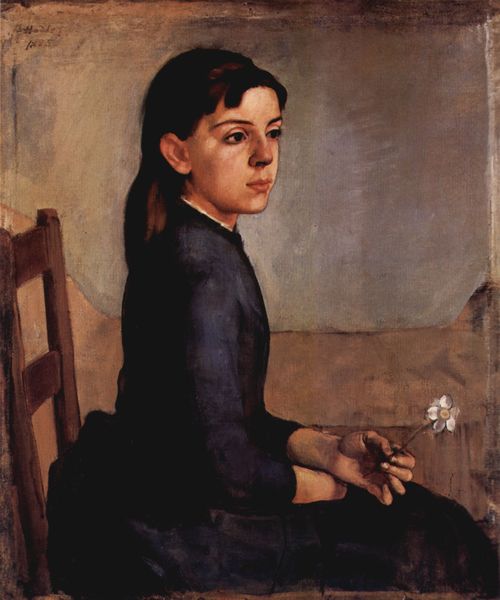
Titel: Porträt der Louise-Delphine Duchosal
Künstler: Ferdinand Hodler
Standort: Winterthur
Institution: Museum Oskar Reinhart am Stadtgarten
Schlagwörter: blau, blätter, dunkel, gemälde, hand, schatten, weiß, gelb, grün, mädchen, ocker, sitzen, blume, braun, finger, frau, frisur, grau, haar, hell, hintergrund, holz, kleid, licht, mund, nase, ohr, profil, raum, schwarz, stirn, stuhl, tisch, zimmer, blick, blüte, dame, beige, malerei, schleife, jung, wand, arme, augen, gesicht, halten, inkarnat, kragen, ärmel, bildnis, holzstuhl, hände, innenraum, portrait, porträt, rückenlehne, schauen, signatur, öl, auge, gewand, gold, haare, kostüm, pose, sessel, sitzend, kind, augenbrauen, brustbild, brünett, kinn, lippen, ohren, traurig, zart, pony, seitlich, lehne, sitz, haltung, mauer, lila, violett, ausdruck, duktus, dunkelblau, steif, ernst, streng, brauen, pupillen, gerade, sitzt, stuhllehne, mimik, bett, junge, sinnieren, wange, ölfarbe, lider, griff, ärmlich, denken, stengel, seite, halbprofil, golden, gänseblümchen, sexy, lichtschein, überkreuzt, junges mädchen, reinheit, lieblich, edelweiß, stuh, lid, anemone, langärmelig, langärmlig, langhaarig, blaues kleid, schwarzes kleid, ahnd, jungfräulichkeit, versteift, langhaarfrisur, magarithe, mageritte, mauseloch, mädchenbildnis, schmalbrüstig, sizt, braunehaare, bünette